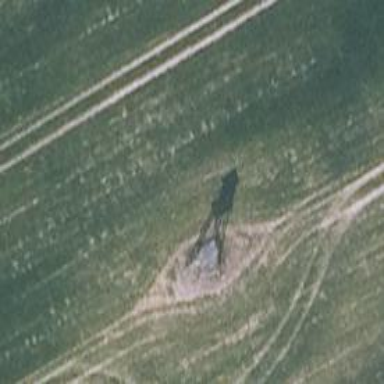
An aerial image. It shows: Hunting stand.